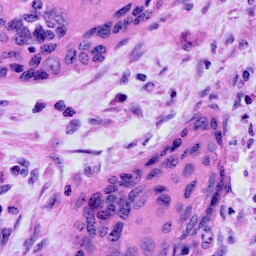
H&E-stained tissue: Cervix